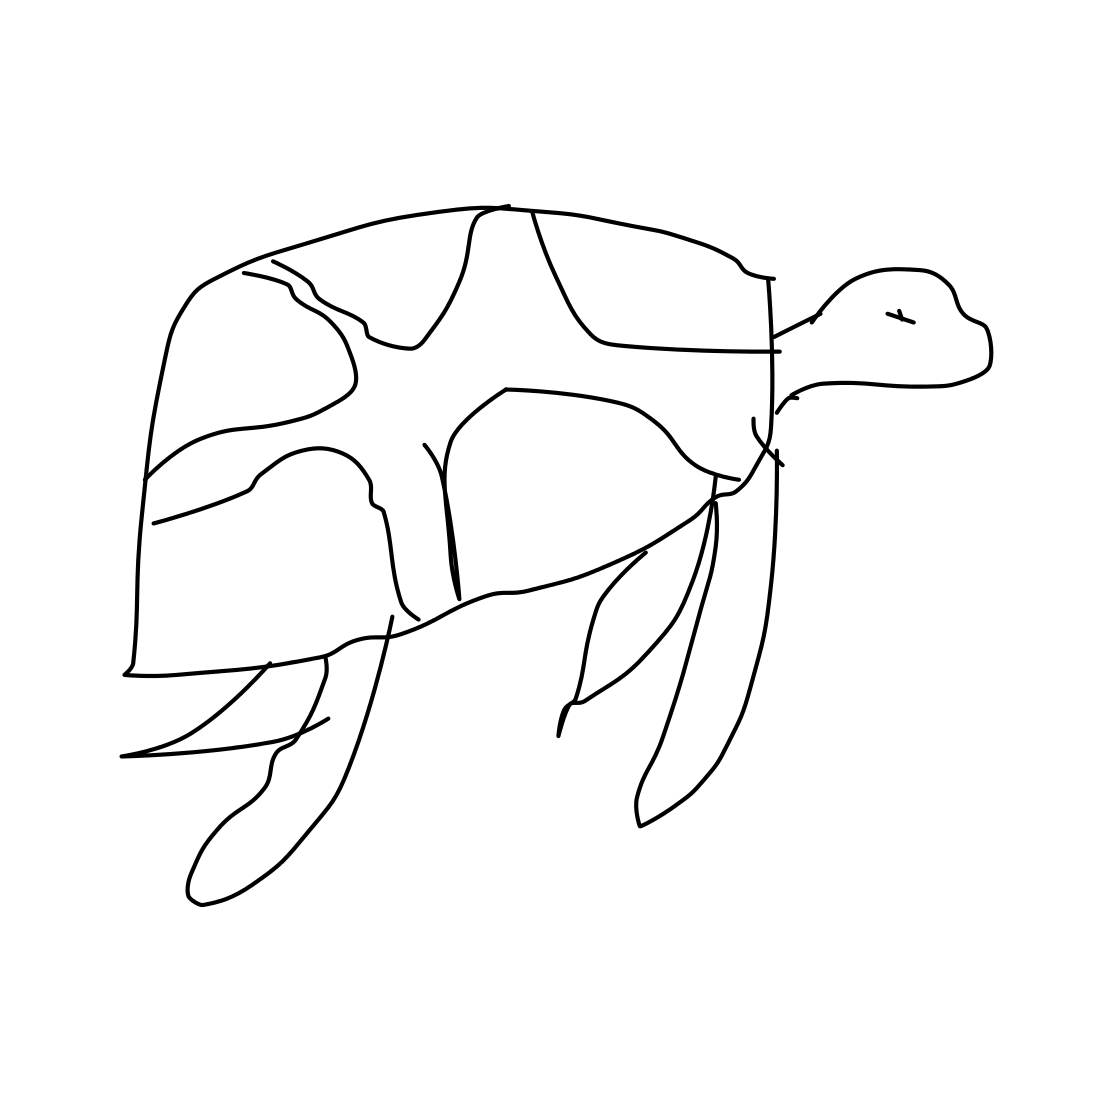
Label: sea turtle